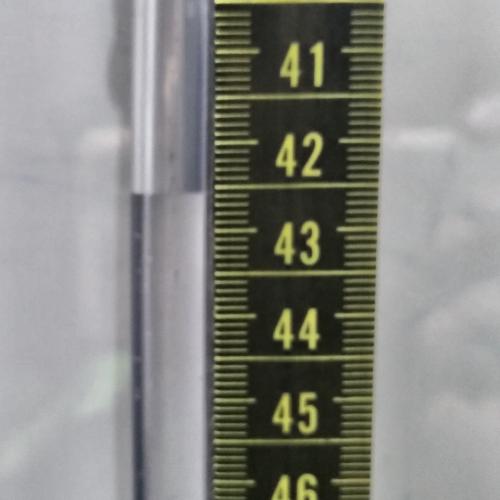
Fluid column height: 42.6 cm